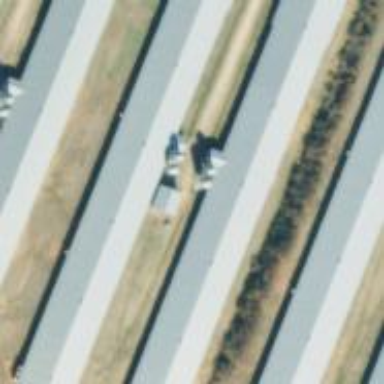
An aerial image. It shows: Poultry house.